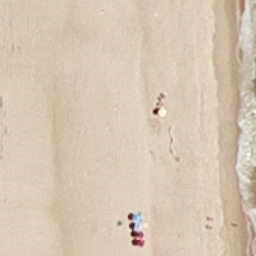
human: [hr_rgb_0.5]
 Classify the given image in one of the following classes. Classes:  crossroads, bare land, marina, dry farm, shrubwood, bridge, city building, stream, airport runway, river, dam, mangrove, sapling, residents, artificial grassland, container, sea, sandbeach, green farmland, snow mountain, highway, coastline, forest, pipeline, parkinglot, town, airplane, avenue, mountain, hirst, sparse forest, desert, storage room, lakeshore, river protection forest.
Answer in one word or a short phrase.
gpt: sandbeach